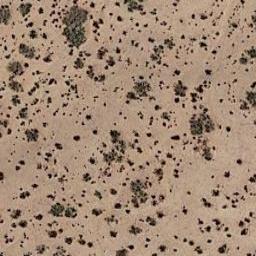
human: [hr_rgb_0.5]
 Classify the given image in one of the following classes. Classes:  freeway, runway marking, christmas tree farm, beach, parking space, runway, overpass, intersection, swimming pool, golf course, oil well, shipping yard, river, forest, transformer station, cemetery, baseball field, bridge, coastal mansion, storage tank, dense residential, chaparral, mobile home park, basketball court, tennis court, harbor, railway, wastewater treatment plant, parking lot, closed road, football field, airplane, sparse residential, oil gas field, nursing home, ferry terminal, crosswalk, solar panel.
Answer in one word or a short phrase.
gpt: chaparral